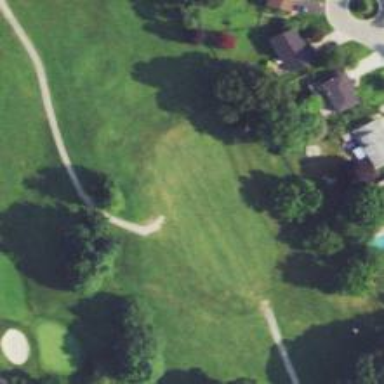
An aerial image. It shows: Golf hole.